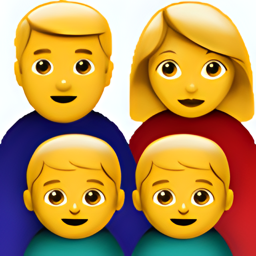
Name: family man woman boy boy
Emoji: 👨‍👩‍👦
Group: People & Body
Sub-group: family